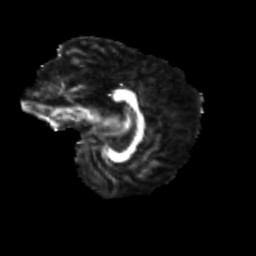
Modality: FA
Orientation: sagittal
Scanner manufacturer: siemens
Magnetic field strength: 3 T
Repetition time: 9.2 s
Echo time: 0.084 s